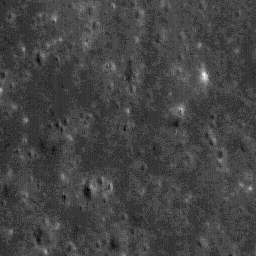
Host type: background_regolith
Lunar coordinates: latitude nan, longitude nan